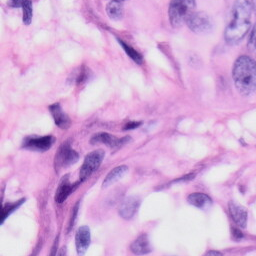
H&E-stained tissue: Skin